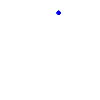
Particle: kaon